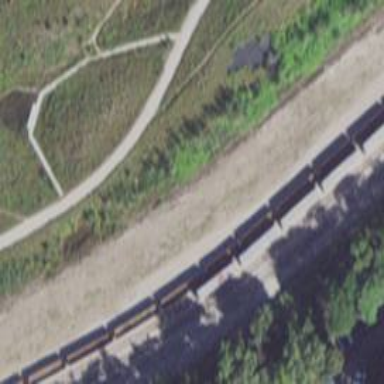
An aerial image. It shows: Abandoned railway yard.